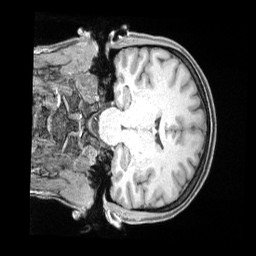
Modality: T1w
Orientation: coronal
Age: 34
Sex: female
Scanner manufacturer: siemens
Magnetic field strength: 3 T
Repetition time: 2 s
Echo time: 0.00211 s